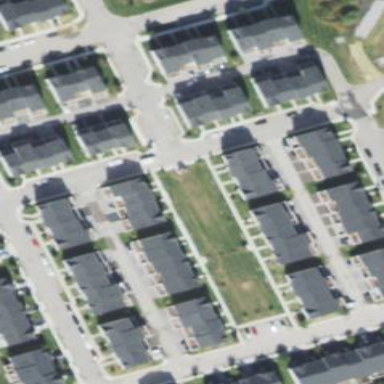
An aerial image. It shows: Residential neighbourhood.